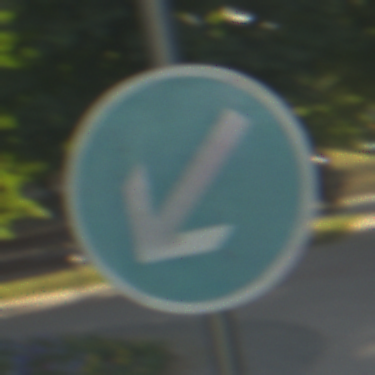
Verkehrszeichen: VorgeschriebeneVorbeifahrtLinks
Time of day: SunriseSunset
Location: Outdoor (Suburban)
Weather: PartlyCloudy
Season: NotSpecified
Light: Natural